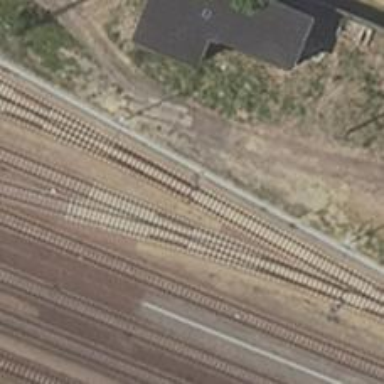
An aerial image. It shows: Railway switch.